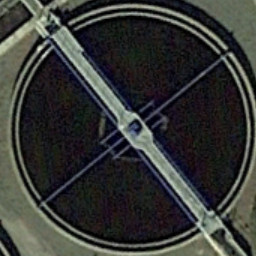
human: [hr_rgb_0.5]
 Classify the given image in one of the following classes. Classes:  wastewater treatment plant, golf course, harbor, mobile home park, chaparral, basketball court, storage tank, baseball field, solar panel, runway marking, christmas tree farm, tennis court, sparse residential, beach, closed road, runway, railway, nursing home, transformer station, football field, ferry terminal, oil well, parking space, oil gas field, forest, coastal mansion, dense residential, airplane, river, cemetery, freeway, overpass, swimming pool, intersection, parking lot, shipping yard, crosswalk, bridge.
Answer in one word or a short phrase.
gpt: wastewater treatment plant